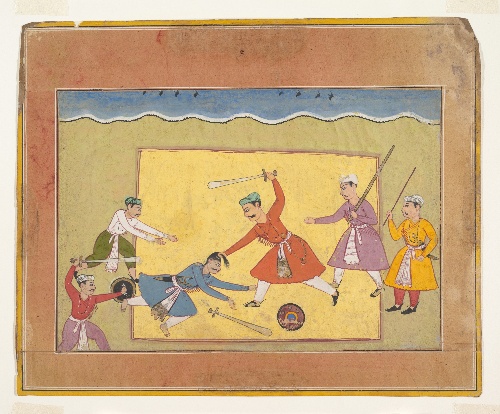
Date: ca. 1610
Object type: Folio
Classification: Paintings
Medium: Ink and opaque watercolor on paper
Culture: India (Rajasthan, Bikaner)
Dimensions: 6 5/8 × 9 3/4 in. (16.8 × 24.8 cm)
Department: Asian Art
Credit line: Gift of Steven Kossak, The Kronos Collections, 1978
Accession year: 1978
Repository: Metropolitan Museum of Art, New York, NY
Tags: Swords|Men